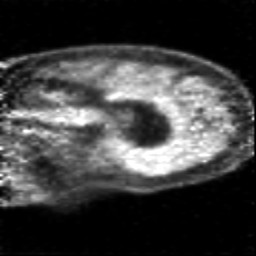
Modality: PET
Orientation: sagittal
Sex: female
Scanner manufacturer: siemens